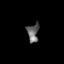
Tissue: skin
Cell type: Epithelial cells
Senescence score: 0.2419
Nuclear area (px): 208
Mean DAPI intensity: 103.615